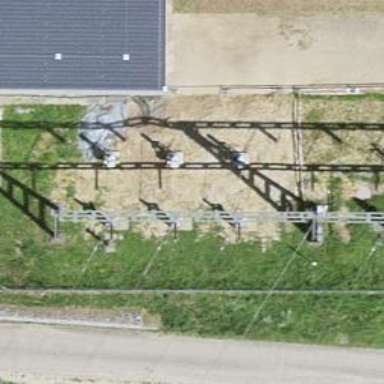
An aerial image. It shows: Three cables of power line.